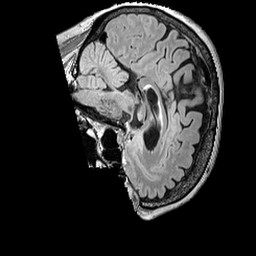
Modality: FLAIR
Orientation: sagittal
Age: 69
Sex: female
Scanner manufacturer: siemens
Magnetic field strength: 3 T
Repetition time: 5 s
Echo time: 0.387 s